Question: I am trying to display an array of messages (objects). The array of messages is inside of a conversation (main object). However, I am seeing the data show up in the Vue developer tools when I press expand, but I can't figure out how to show the array in the viewport.
Thank you!

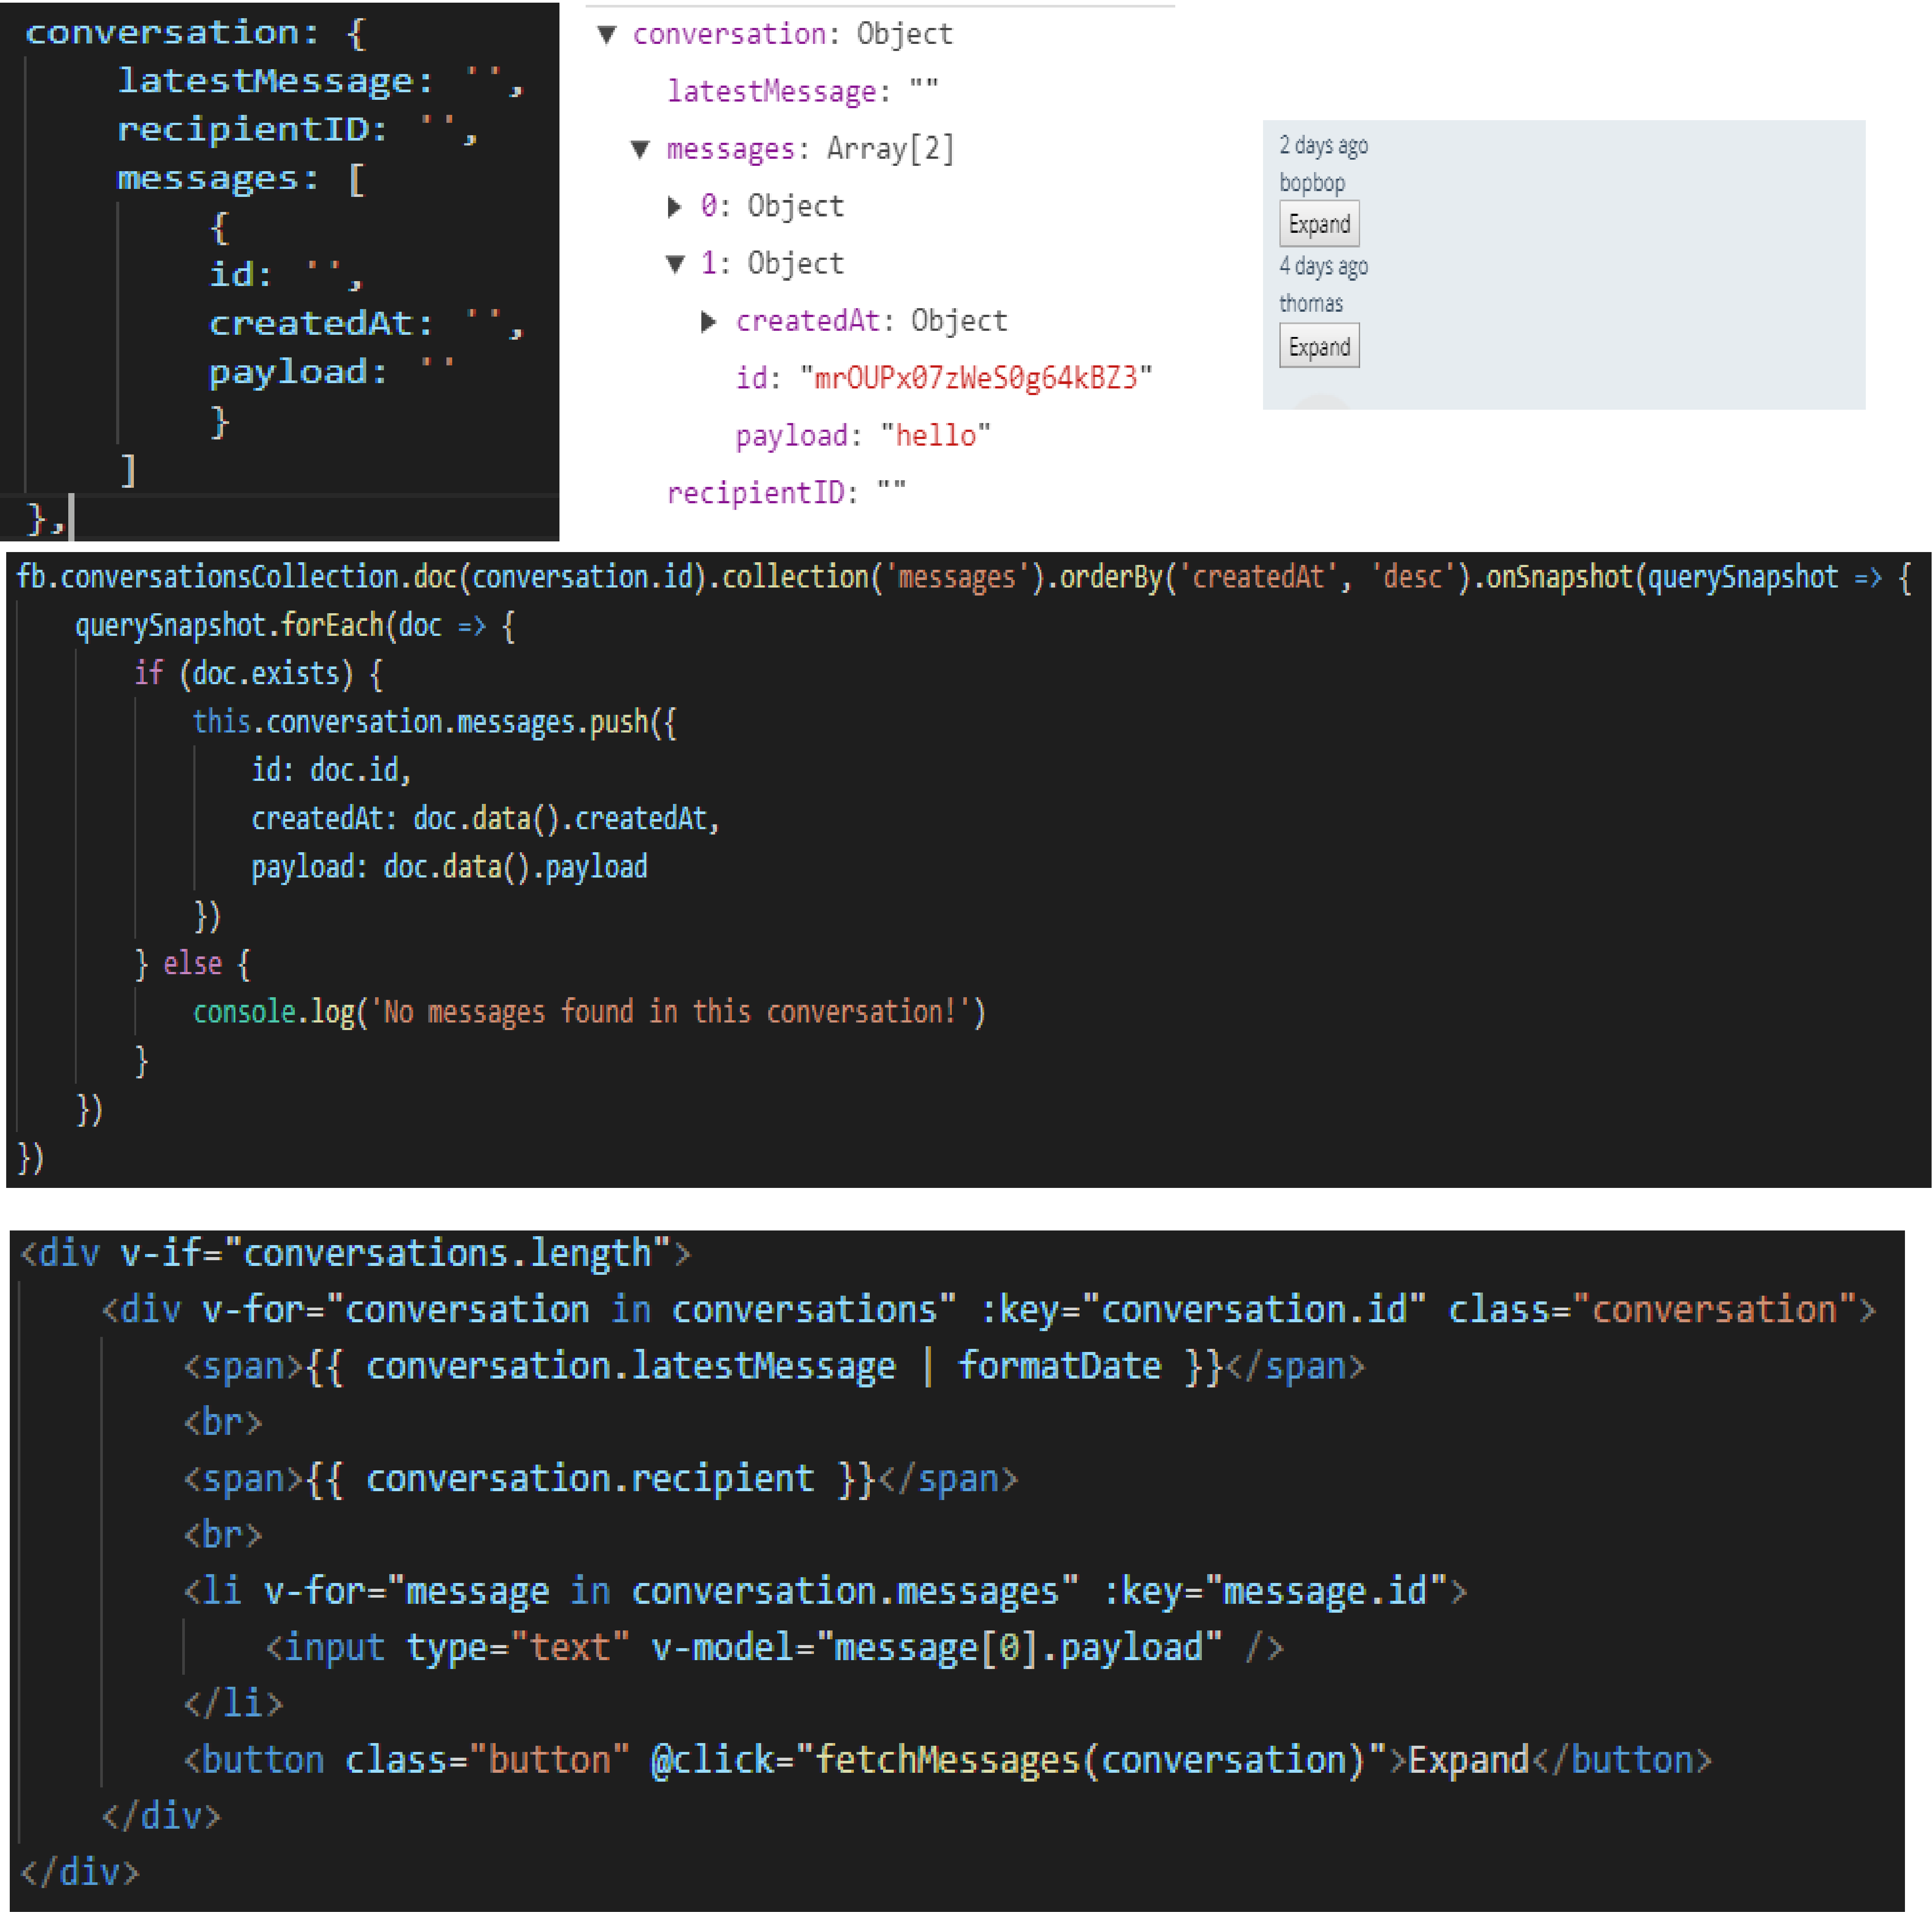
Answer: Your '<input v-model="message[0].payload">' doesn't seem correct. 'message' in that context is not an array and thus there is no 'message[0]'.
Could that be the answer?
Also you are referencing 'this.conversation' in your JavaScript, but you also create the variable 'conversation' in the 'v-for="conversation in conversations"' in your template code. Is that correct?